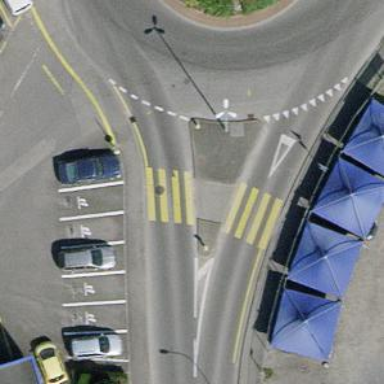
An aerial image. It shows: Uncontrolled zebra crossing with island. The crossing is marked with zebra stripes.